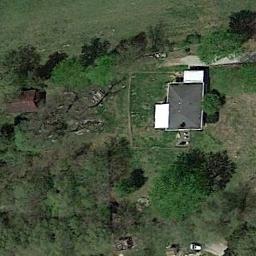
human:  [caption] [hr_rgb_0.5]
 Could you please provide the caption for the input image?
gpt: The sparse residential is on the grass next to some trees .

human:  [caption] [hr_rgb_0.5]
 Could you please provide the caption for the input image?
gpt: In a sparse residential area there are many green trees and two roofs for film of building .

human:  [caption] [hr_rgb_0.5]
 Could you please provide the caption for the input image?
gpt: Here is a gorgeous home with a trail behind and a row of trees in front .

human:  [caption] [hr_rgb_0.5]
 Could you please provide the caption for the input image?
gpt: The sparse residential  is surrounded by trees .

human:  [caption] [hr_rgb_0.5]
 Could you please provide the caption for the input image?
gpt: A sparse residential area with some green trees and a black building .